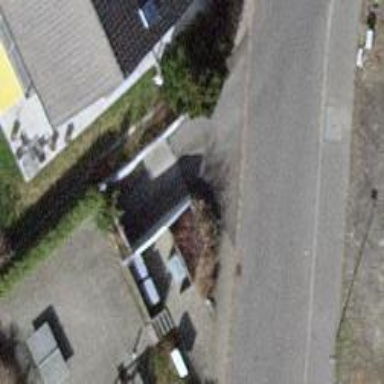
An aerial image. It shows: Parking entrance.